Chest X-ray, AP view. Patient: 49 years old, sex M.
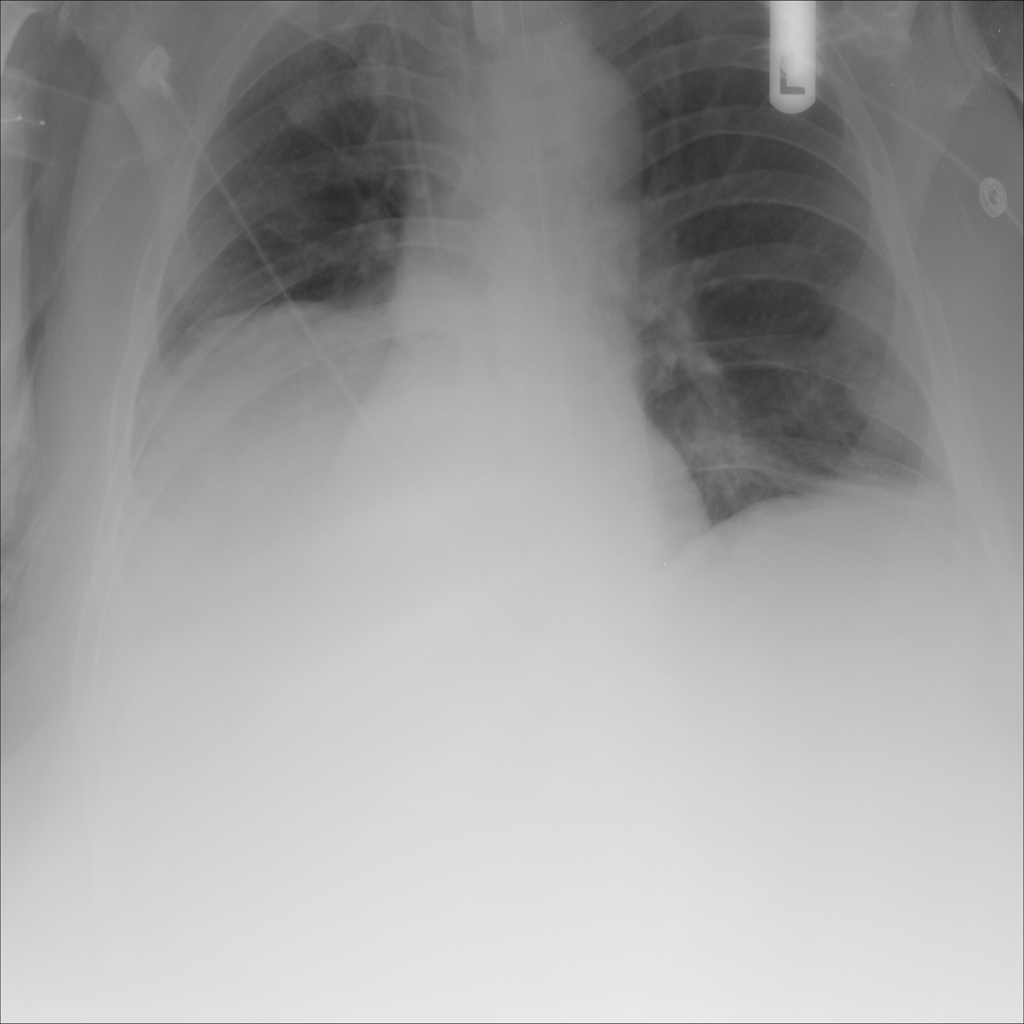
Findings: No Finding